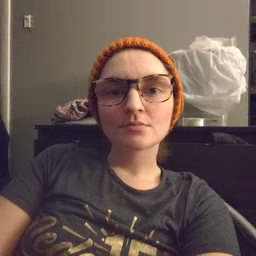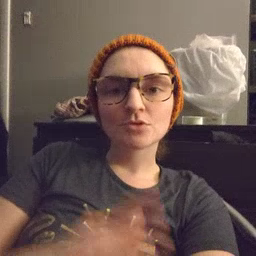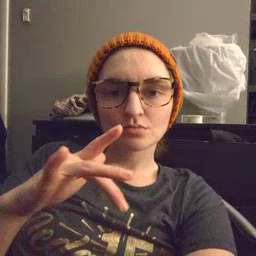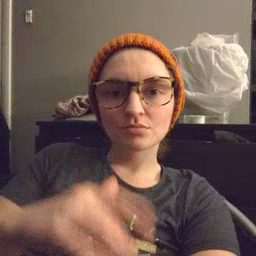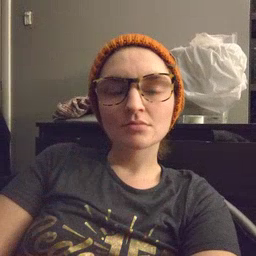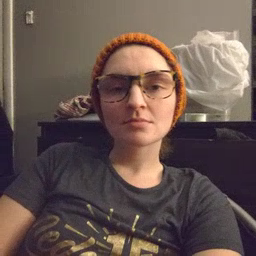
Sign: touch